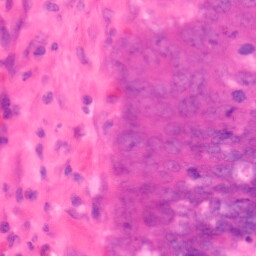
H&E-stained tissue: Colon